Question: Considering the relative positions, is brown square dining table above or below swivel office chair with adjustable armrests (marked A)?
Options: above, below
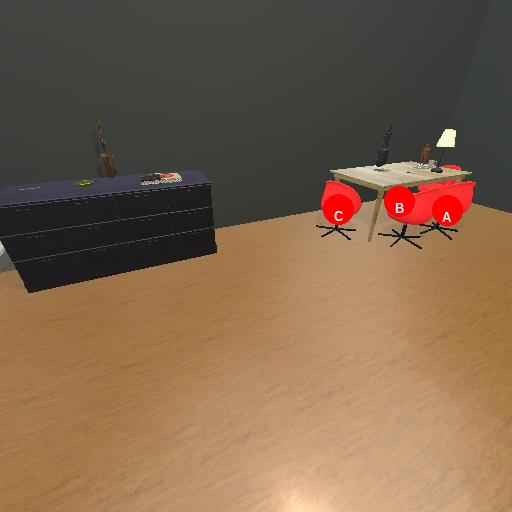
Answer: above